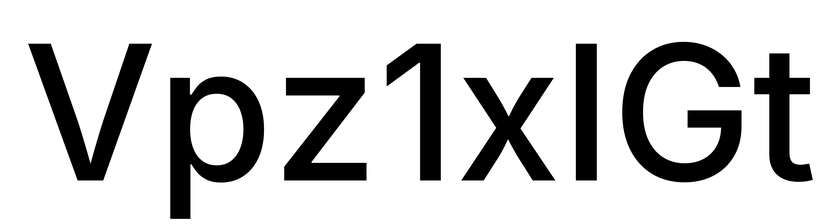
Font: Inter_Medium